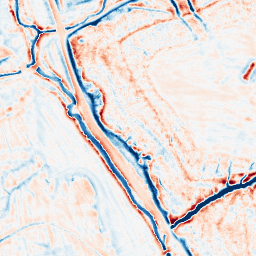
Category: edge_preserving
Decomposition family: bilateral
Decomposition parameters: d: 15
sigma_color: 100
sigma_space: 25
Upsampling method: bicubic
Upsampling parameters: scale: 4
Upsampling scale: 4